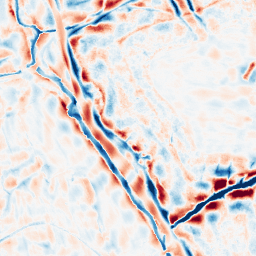
Category: wavelet
Decomposition family: wavelet_biorthogonal
Decomposition parameters: wavelet: bior3.5
level: 4
Upsampling method: regularized
Upsampling parameters: scale: 2
lambda_reg: 0.001
Upsampling scale: 2